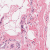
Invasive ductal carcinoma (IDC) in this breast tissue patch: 0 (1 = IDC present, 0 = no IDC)